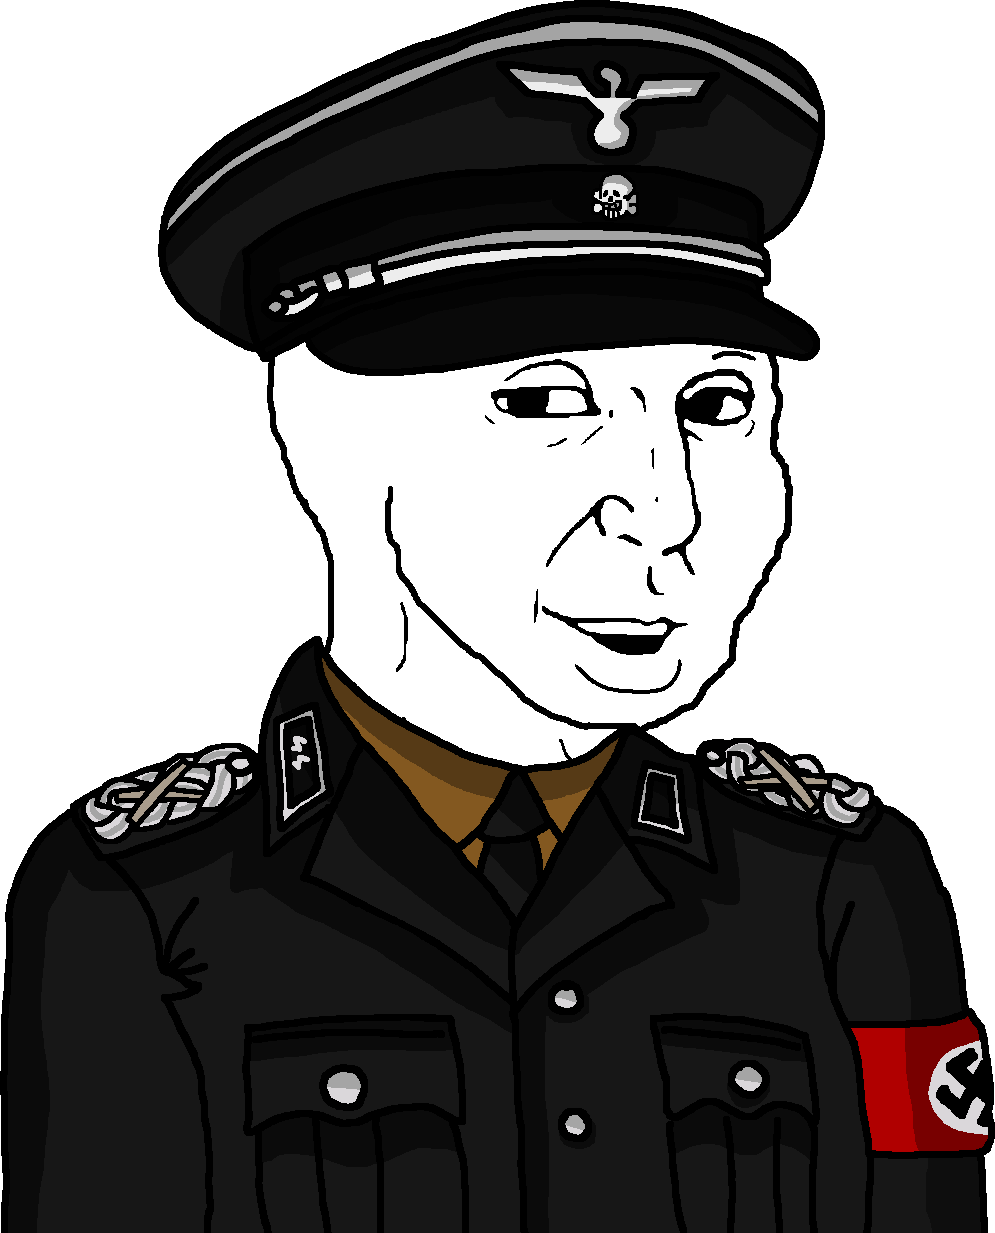
Label: 5_Groomer